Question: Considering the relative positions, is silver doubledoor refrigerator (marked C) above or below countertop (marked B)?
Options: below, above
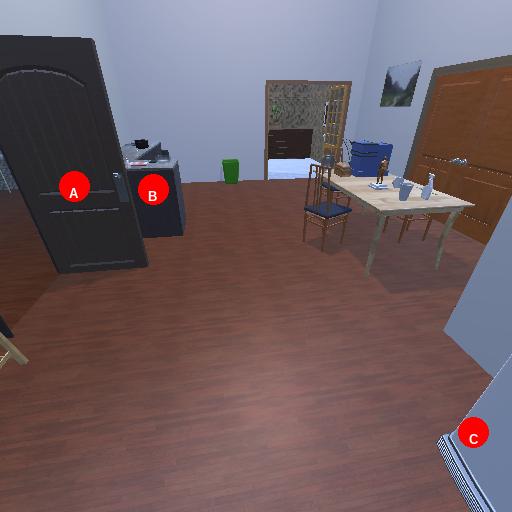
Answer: below